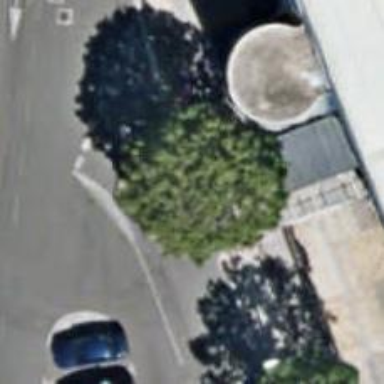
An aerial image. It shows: Bicycle parking facility.